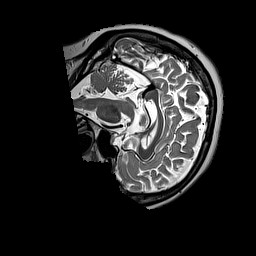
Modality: T2w
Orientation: sagittal
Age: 62
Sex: female
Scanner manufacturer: siemens
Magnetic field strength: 3 T
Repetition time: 3.2 s
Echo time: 0.212 s